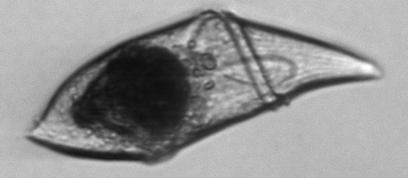
Label: Gyrodinium